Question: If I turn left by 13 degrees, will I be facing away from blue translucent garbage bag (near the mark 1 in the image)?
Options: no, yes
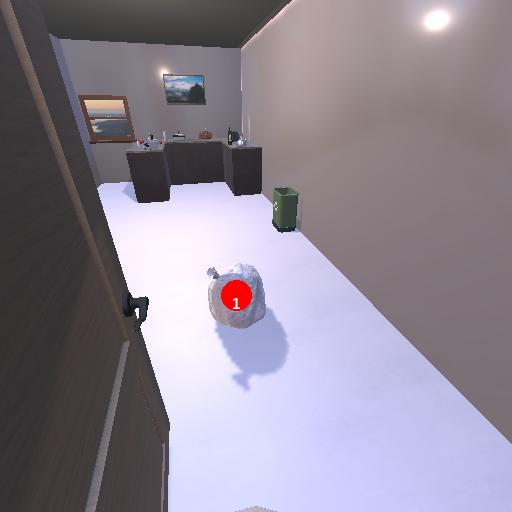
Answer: no